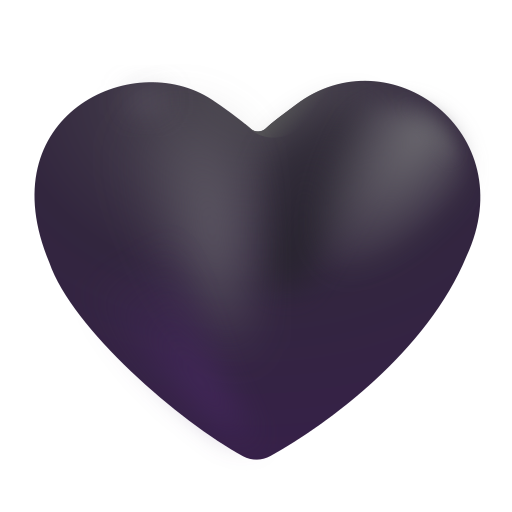
black heart color